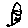
Label: house